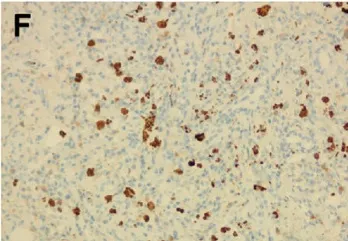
Pathological morphology and immunohistochemistry of the right submandibular gland. IgG4-positive plasma cells could be seen by immunohistochemical staining; The IgG4/IgG ratio was greater than 40%. HE, Hematoxylin and eosin stain; Ig, Immunoglobulin.
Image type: pathology (immunostaining)